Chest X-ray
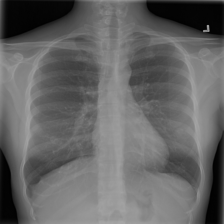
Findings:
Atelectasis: negative
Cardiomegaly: negative
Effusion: negative
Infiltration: negative
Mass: negative
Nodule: negative
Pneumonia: negative
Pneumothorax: negative
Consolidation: negative
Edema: negative
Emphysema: negative
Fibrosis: negative
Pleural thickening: negative
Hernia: negative